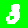
Digit: 3